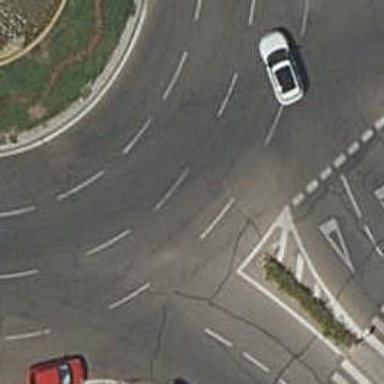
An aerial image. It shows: Residential road with asphalt surface. It includes roundabout and has no sidewalk.